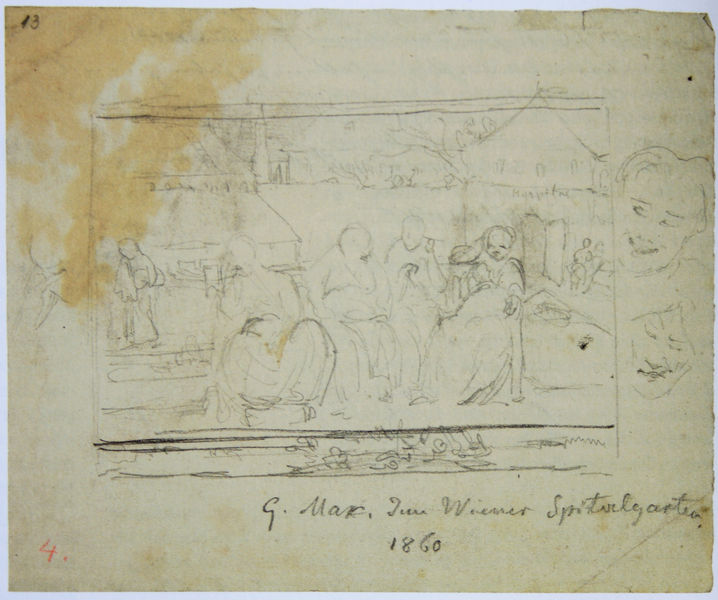
Titel: Im Wiener Spitalgarten
Künstler: Gabriel von Max
Standort: München
Institution: Städtische Galerie im Lenbachhaus
Schlagwörter: baum, gruppe, hand, kopf, mann, weiß, frauen, gelb, kirchturm, menschen, sitzen, äste, braun, fenster, frau, frisur, grau, haar, kleider, köpfe, mund, männer, nase, schwarz, skizze, szene, tür, zeichnung, blick, dach, gebäude, haus, rot, gespräch, versammlung, gesichter, arm, augen, blicke, gesicht, rahmen, bild, hände, schauen, signatur, horizont, häuser, natur, büsche, gehen, kirche, figur, haare, sitzend, gewänder, kind, personen, blatt, kinder, turm, garten, schnell, lächeln, bein, schrift, papier, umrisse, fassade, ort, röcke, studie, datierung, dorf, dächer, giebel, mauer, grafik, graphik, vergilbt, linien, hütten, markt, platz, bank, rand, figuren, münder, sitzende, kaffee, datum, zahlen, tee, junge, jahreszahl, tor, lachen, maske, unterschrift, linie, kohle, schraffur, titel, seite, schwarzweiß, text, cartoon, beschriftung, bleistift, entwurf, stift, bleistiftzeichnung, fleck, flecken, zahl, ziffer, picasso, wiener, wien, bild im bild, kranke, krankenhaus, gustav, gespräche, handschrift, zelt, max, vorzeichnung, handzeichnung, spital, marc, stockflecken, situation, belistift, lachend, kritzelei, schrit, felck, kaligraphie, gabriel von max, gabriel von, gabriel max, im wiener spitalgarten, abriel von, spitalgarten, enschen, kritzeln, 13, 1860, 4, im, g.marc, wienre, entwurf skizze, menschen frauen, deucht, im wiener, spitualgarten, im wiener spitualgarten, mgesichter, datirung